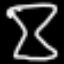
Label: hourglass